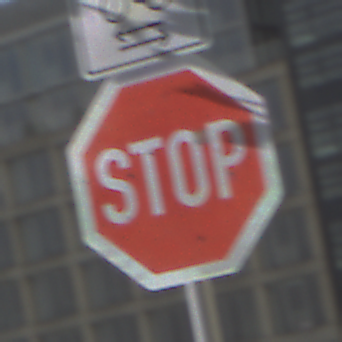
Verkehrszeichen: Stop
Zusatzzeichen oben: RichtungsangabeDurchPfeile9
Umgebung: Outdoor, Urban
Tageszeit: SunriseSunset
Wetter: PartlyCloudy
Licht: Natural
Jahreszeit: NotSpecified
Kontrast: LowContrast